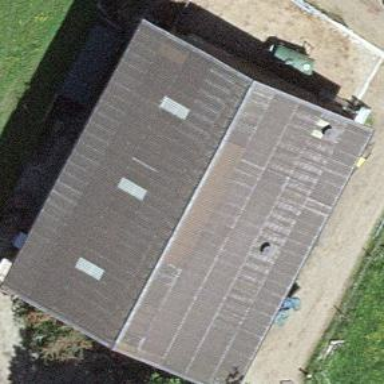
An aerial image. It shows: Building with gabled roof.